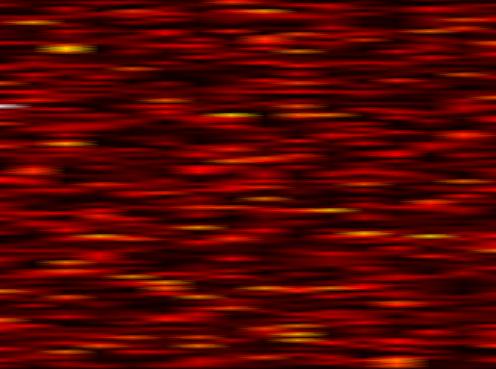
Label: UFMC